RGB frame:
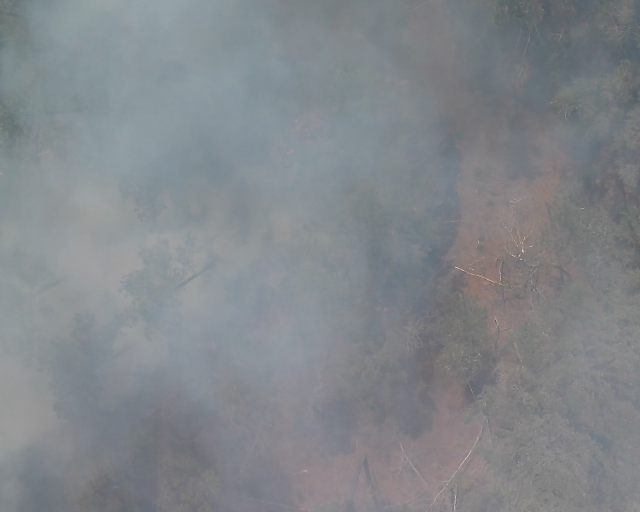
Thermal frame:
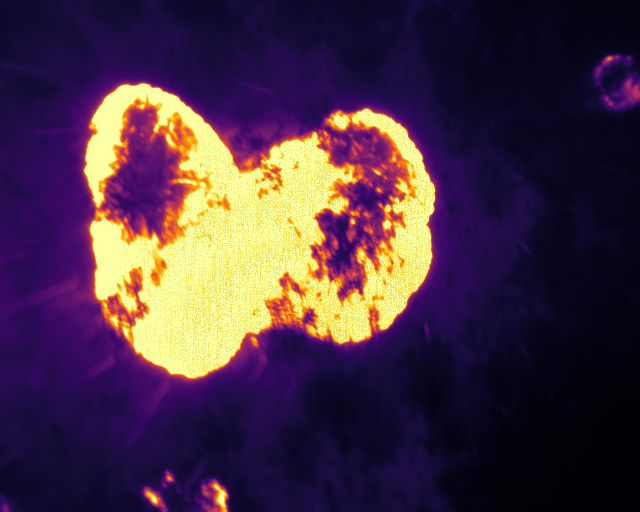
Captured: 2026-02-26 02:29:11
Pixels at or above 80 °C: 70577 (fraction of frame: 0.2154)